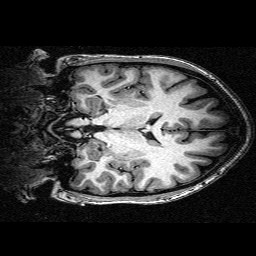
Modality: T1w
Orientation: coronal
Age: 22
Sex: female